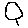
Label: sun